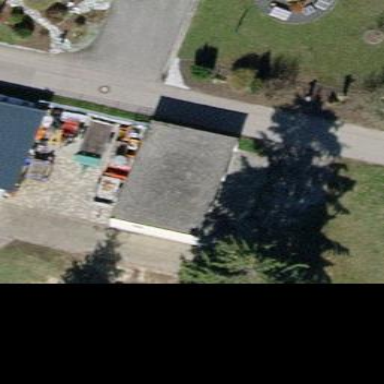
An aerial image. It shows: Shed.